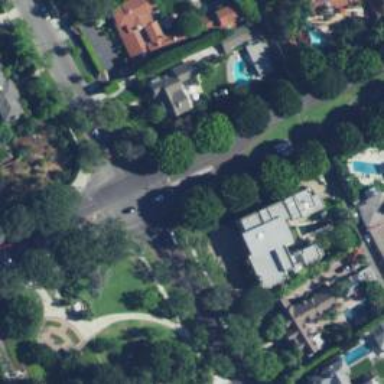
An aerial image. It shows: Secondary road surrounded by residential buildings.